Interaction volume radius: 10 \u00c5
Interaction volume height: 30 \u00c5
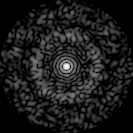
Disorder parameter: 0.859